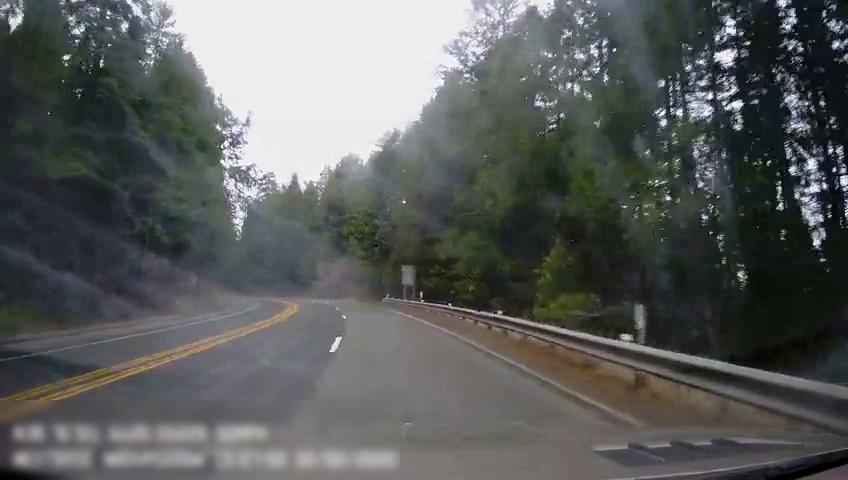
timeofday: Day
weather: Cloudy
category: Drivable Space
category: Lanes | Opposite Lane
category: Lanes | Opposite Lane
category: Lanes | Alternate Lane
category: Lanes | Current Lane
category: Lanes | Current Lane